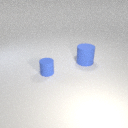
large blue rubber cylinder to the right of small blue rubber cylinder